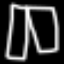
Label: pants